Field crop: tomato
Growth stage: 1
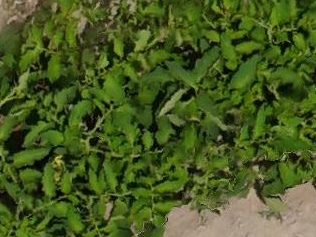
Species: tomato